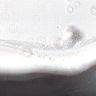
Metastatic tissue present: no